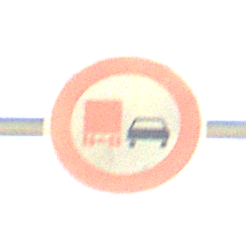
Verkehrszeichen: UeberholverbotKraftfahrzeuge
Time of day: MorningAfternoon
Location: Outdoor (Nature)
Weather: PartlyCloudy
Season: NotSpecified
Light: Natural